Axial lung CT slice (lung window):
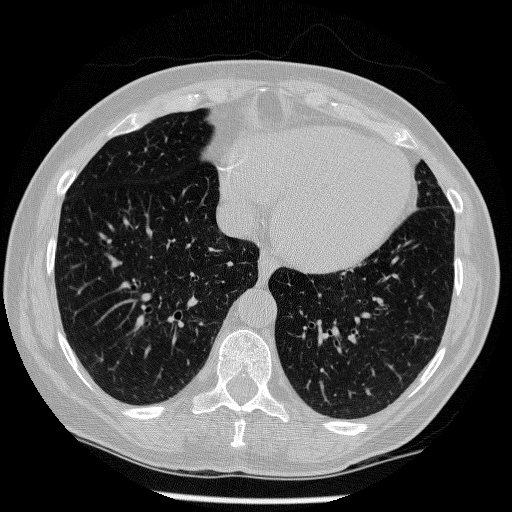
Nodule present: no